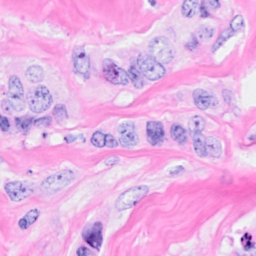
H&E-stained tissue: Breast